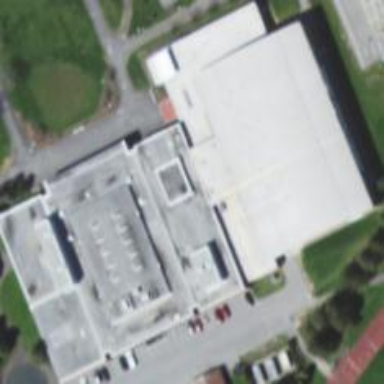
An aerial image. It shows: College building.